Aerial crown-view tile of a tropical tree (Barro Colorado Island, Panama), acquired 20241112:
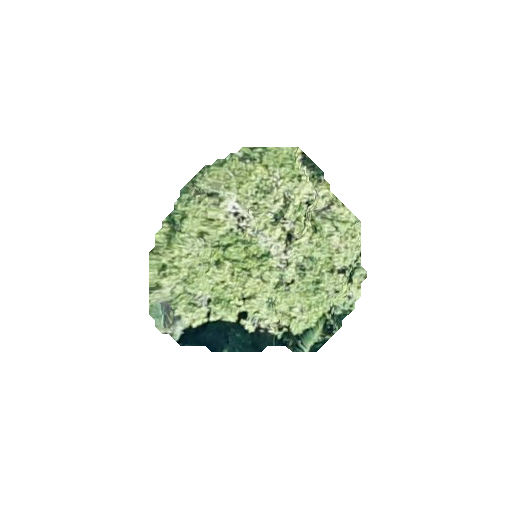
Species: Alseis blackiana
GBIF accepted scientific name: Alseis blackiana
Crown area: 54.243 m²